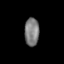
Tissue: skin
Cell type: Epithelial cells
Senescence score: 0.2424
Nuclear area (px): 401
Mean DAPI intensity: 125.002